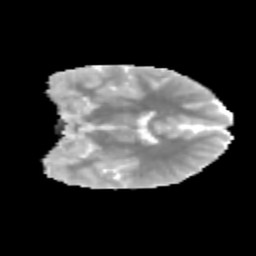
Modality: MD
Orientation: coronal
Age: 11
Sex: male
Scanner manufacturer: siemens
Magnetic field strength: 3 T
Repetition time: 3.8 s
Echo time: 0.07 s